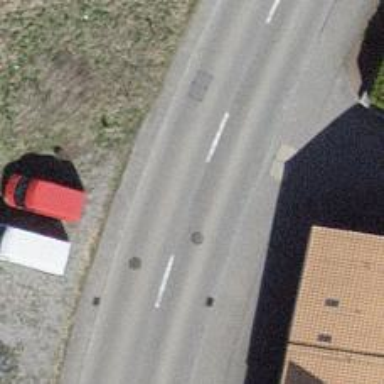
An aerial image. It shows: Public transport stop position.